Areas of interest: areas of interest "Industrial Building"
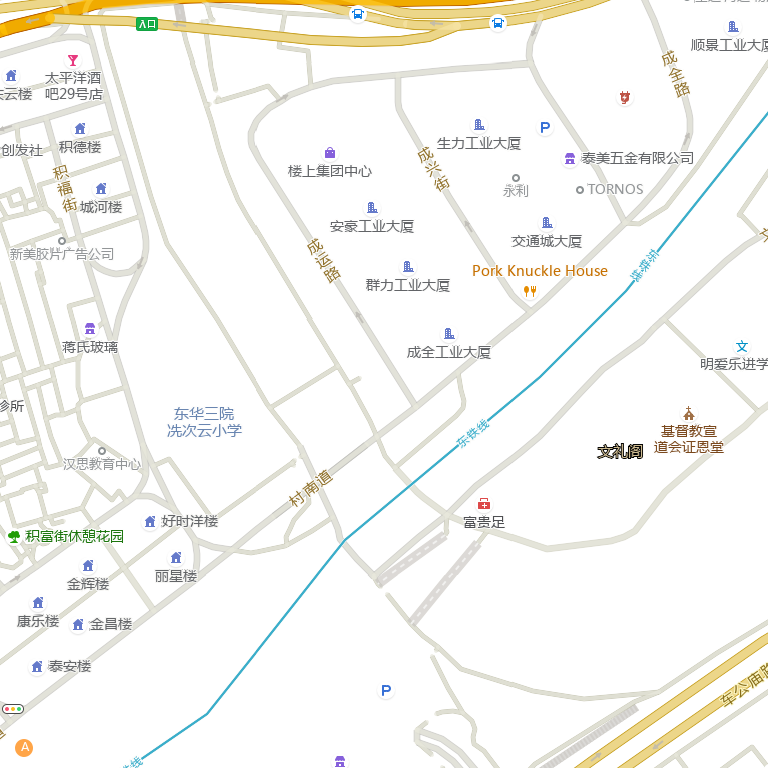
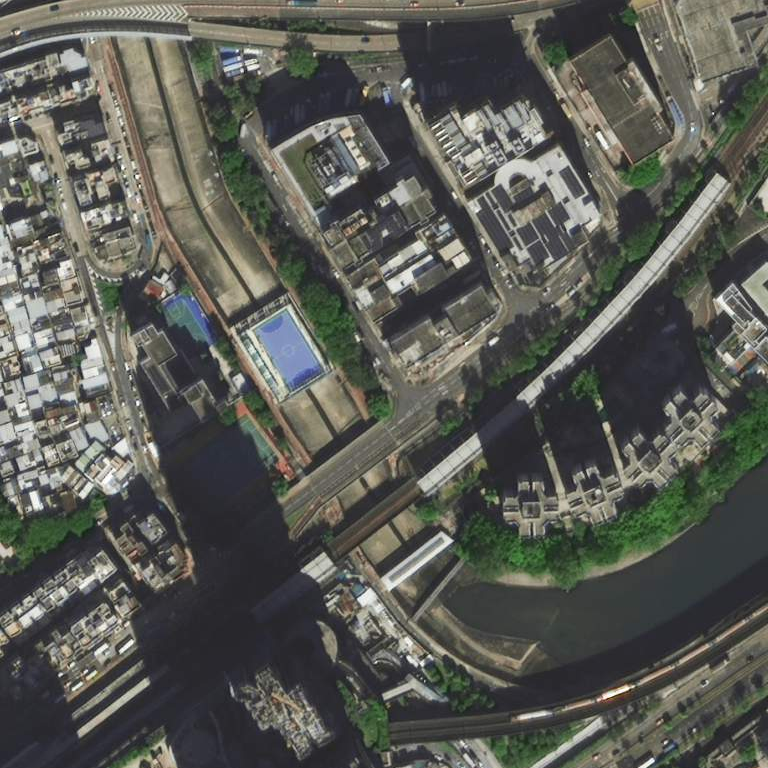